Interaction volume radius: 5 \u00c5
Interaction volume height: 25 \u00c5
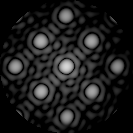
Disorder parameter: 0.05487